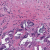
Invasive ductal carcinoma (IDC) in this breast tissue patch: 0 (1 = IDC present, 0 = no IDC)